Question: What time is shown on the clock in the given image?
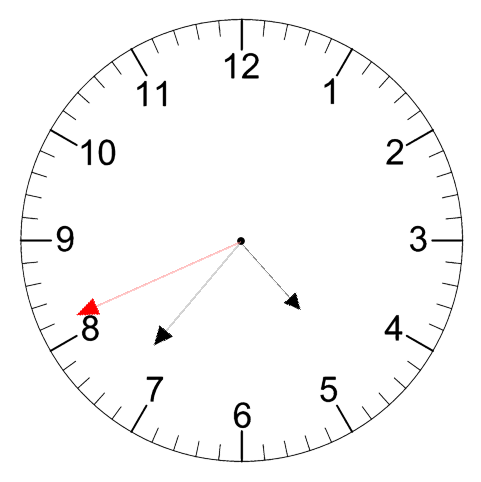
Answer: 04:36:41